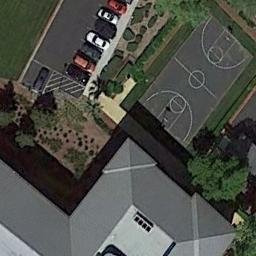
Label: basketball_court